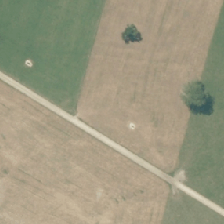
Land cover: shortrotation_cropland